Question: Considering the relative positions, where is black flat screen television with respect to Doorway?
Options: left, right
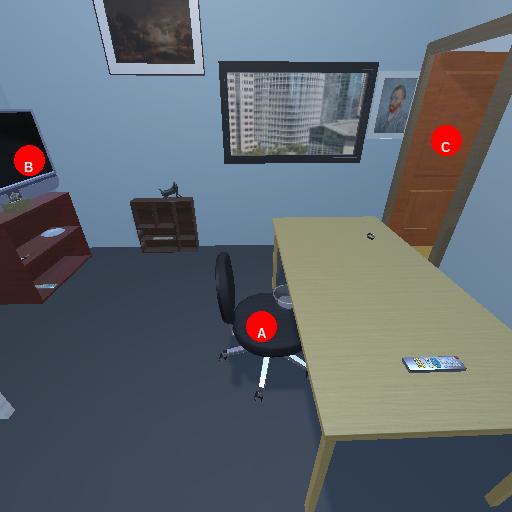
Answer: left